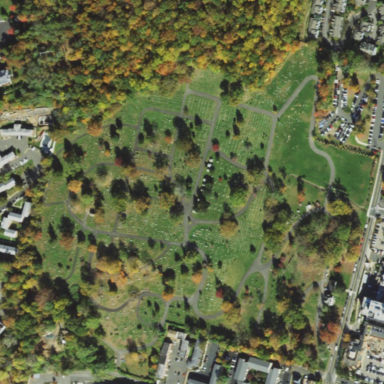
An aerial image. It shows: Cemetery.